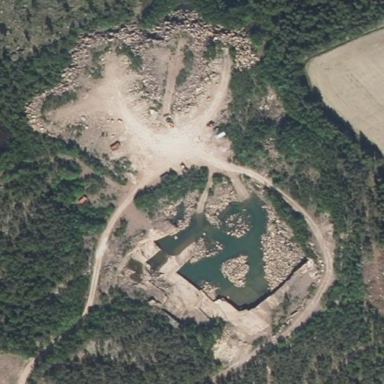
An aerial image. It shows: Quarry area.